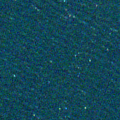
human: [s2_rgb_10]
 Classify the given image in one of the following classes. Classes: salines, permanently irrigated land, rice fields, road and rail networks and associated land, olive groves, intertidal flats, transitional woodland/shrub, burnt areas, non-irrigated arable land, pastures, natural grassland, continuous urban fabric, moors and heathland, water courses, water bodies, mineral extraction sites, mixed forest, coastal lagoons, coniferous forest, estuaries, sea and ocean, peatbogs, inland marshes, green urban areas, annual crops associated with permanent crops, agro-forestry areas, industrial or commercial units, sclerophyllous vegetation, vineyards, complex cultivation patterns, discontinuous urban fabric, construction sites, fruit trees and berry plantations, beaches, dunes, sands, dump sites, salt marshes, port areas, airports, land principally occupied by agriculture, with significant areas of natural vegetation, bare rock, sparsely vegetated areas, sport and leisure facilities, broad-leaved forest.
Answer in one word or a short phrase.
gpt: sea and ocean